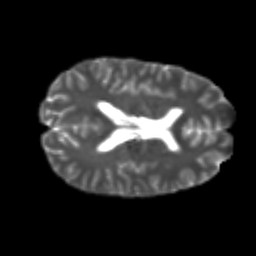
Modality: T2w
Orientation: axial
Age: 21
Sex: male
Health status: healthy
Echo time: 0.074 s